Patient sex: F
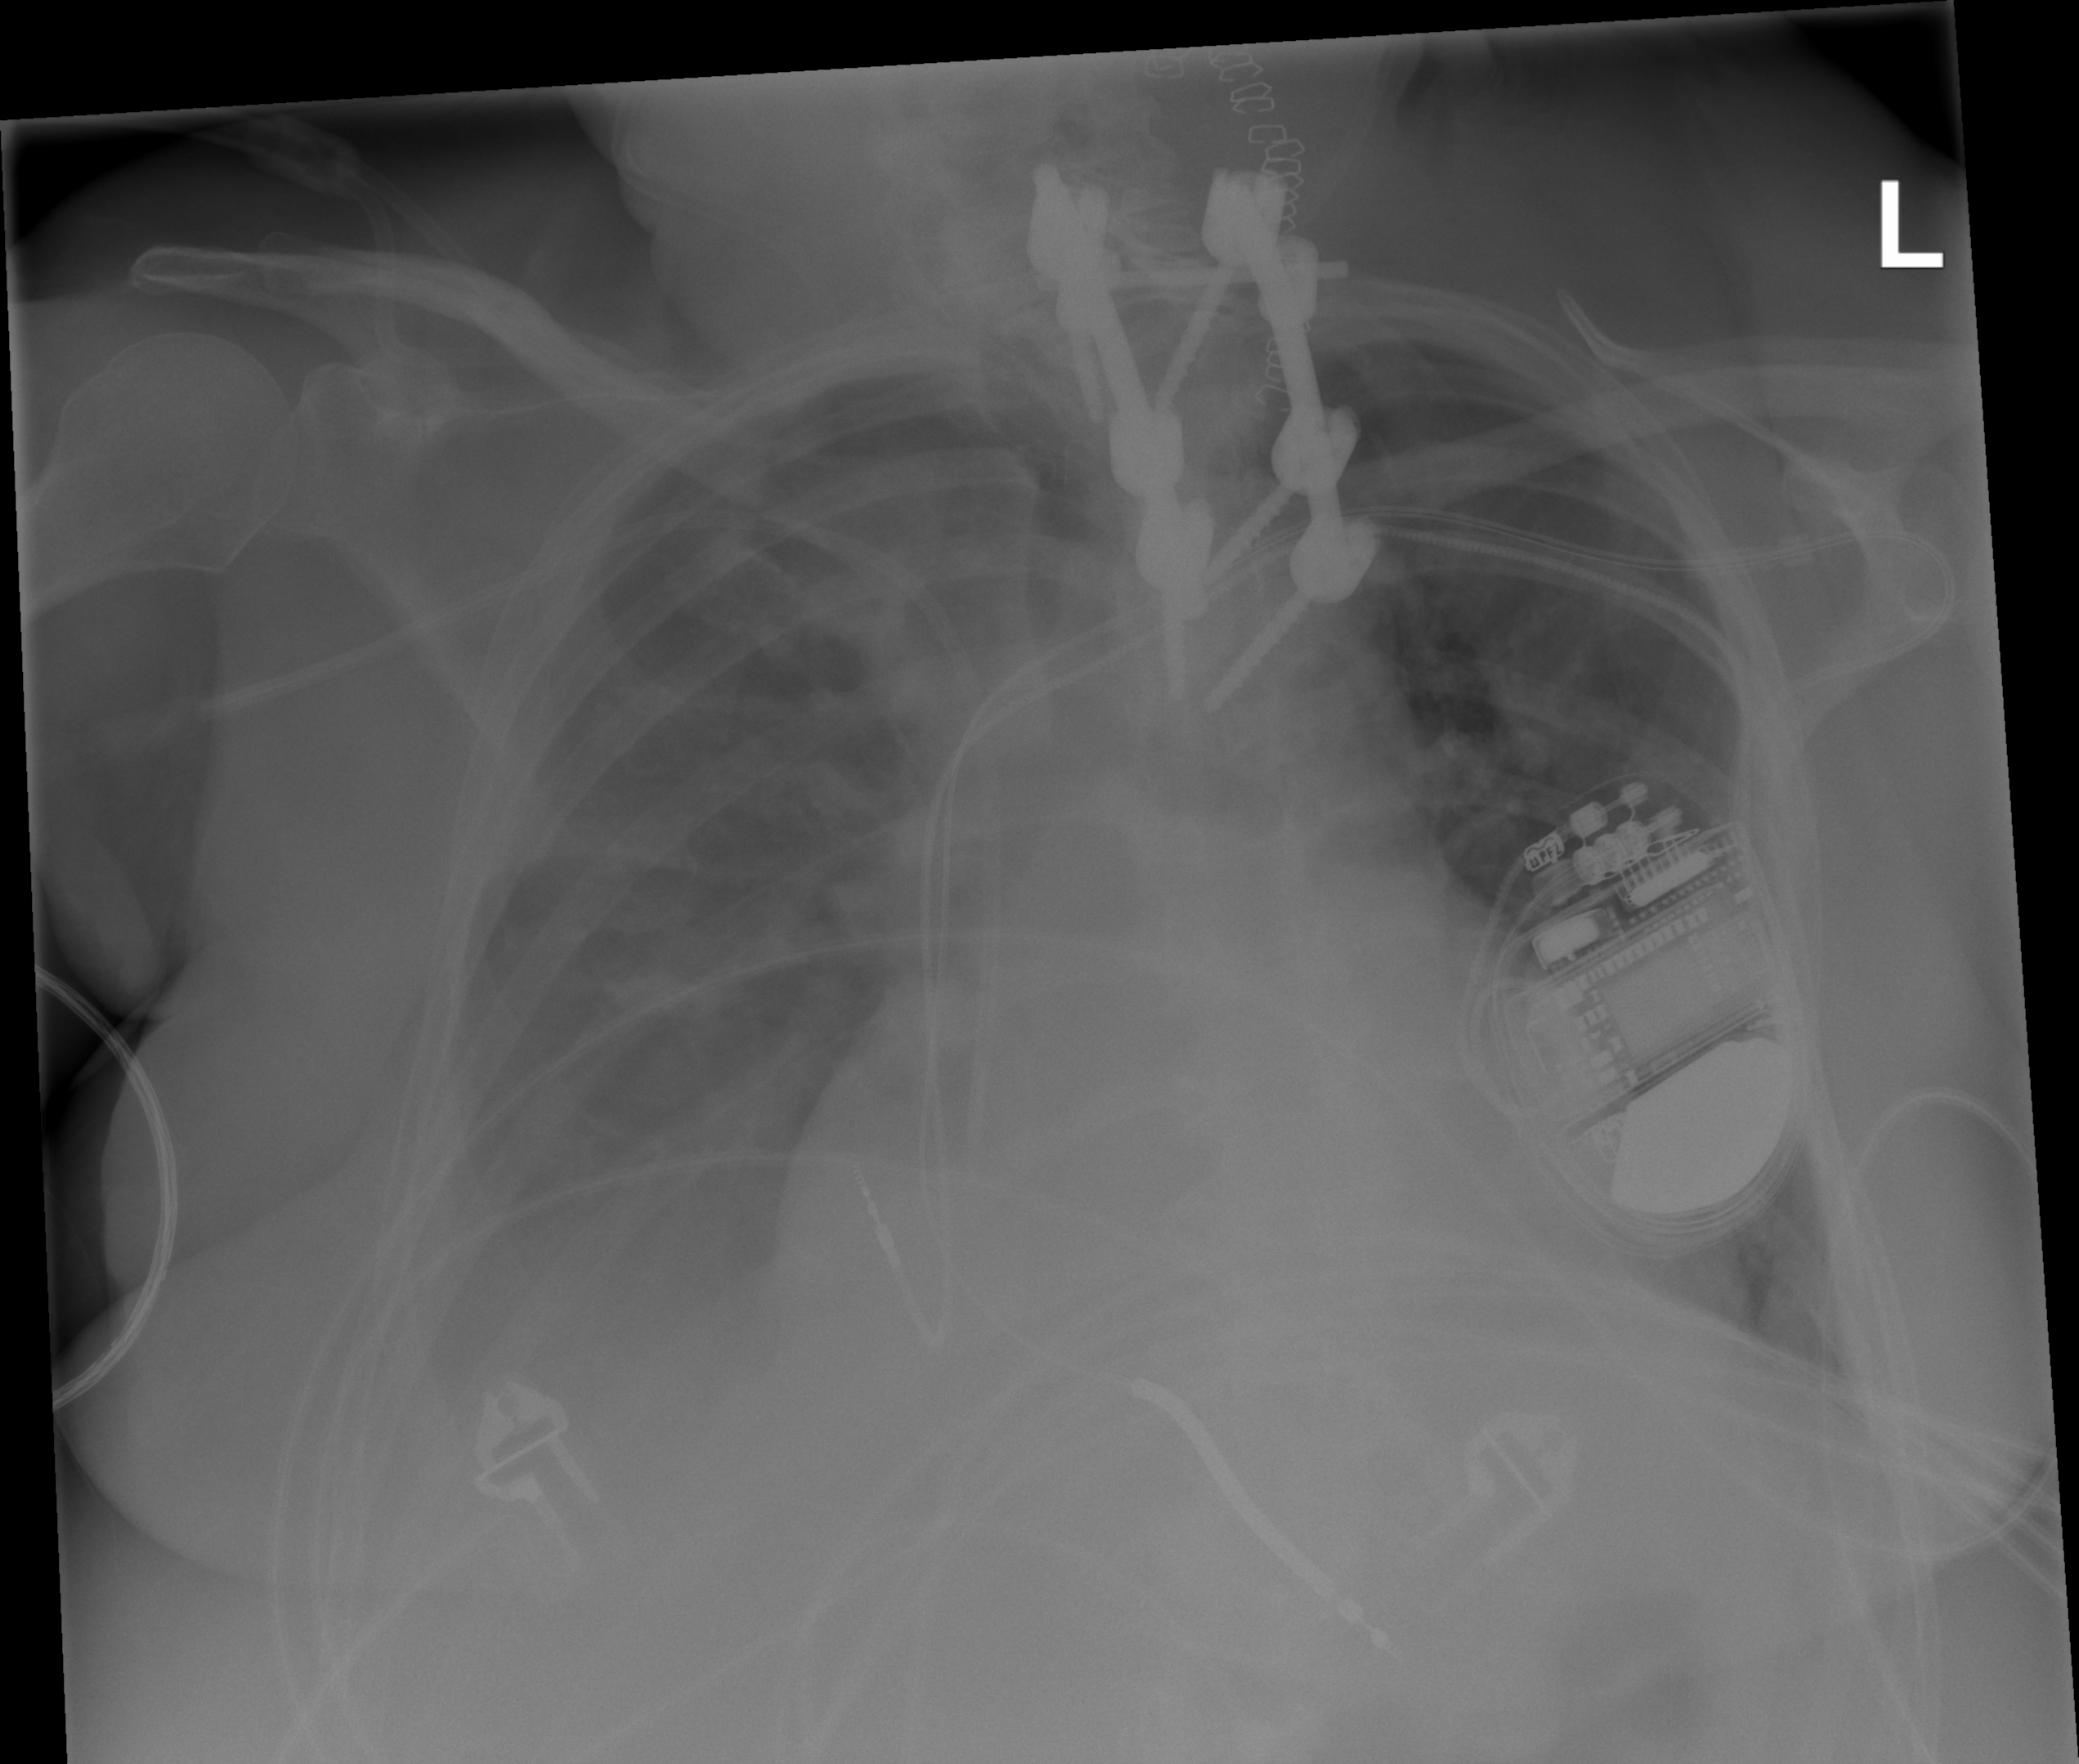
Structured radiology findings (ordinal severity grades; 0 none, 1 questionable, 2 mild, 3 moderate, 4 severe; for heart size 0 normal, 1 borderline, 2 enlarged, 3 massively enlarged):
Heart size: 2
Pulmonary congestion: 2
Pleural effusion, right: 3
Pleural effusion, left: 2
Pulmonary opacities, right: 3
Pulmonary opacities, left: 0
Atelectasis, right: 3
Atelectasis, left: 2